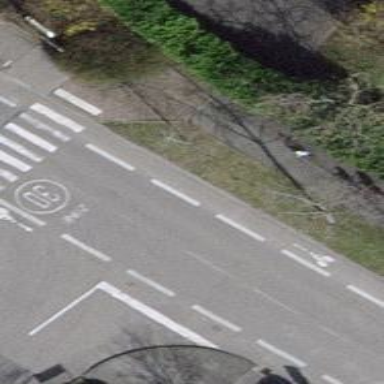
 featuring lanes for both cyclists and pedestrians."